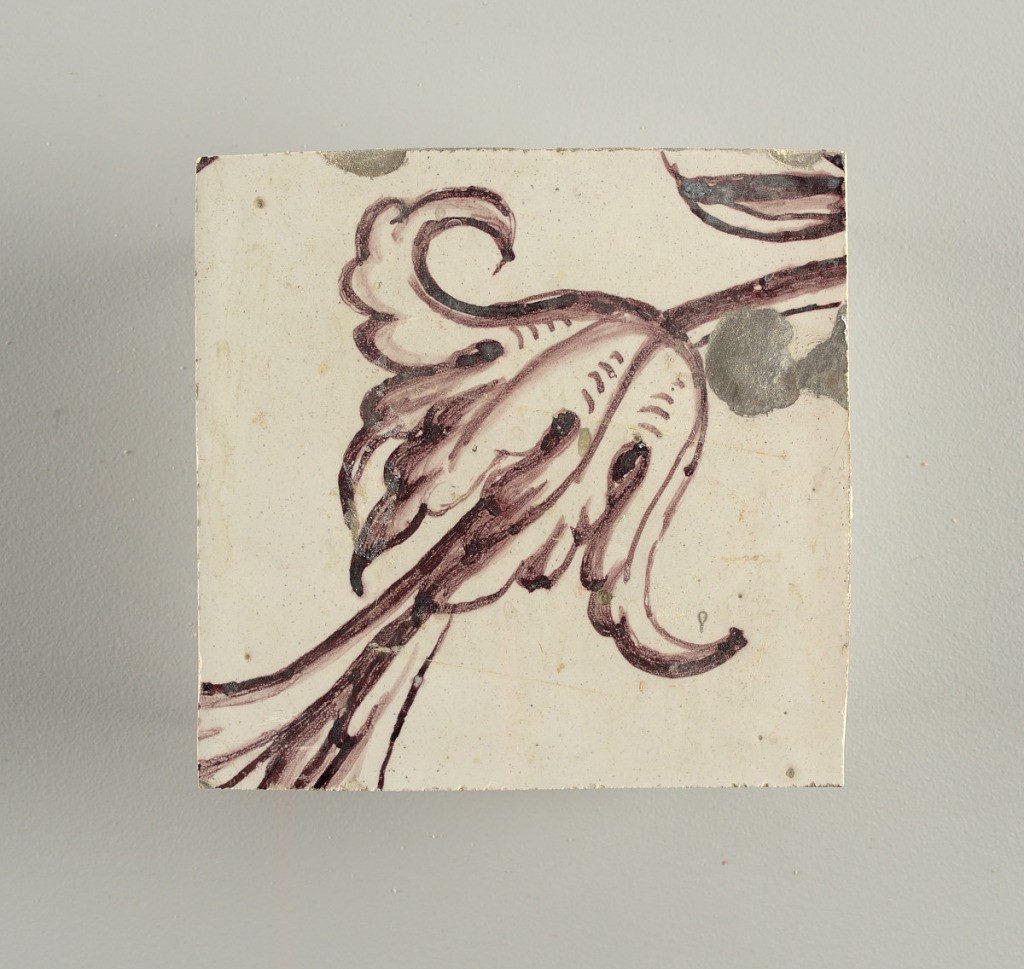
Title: Wall facing
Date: ca. 1725
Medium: tin-glazed earthenware, underglaze
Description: Running design for a frieze or a dado, composed of scrolls of foliage and strapwork, and four repeating motifs--a seated woman in a small upright oval medallion, a putto seated on a rocailled base, and strapwork in axial pattern.  The various panels, A to F, show various repeats of the same design, all being five tiles high and a varying number of tiles wide.